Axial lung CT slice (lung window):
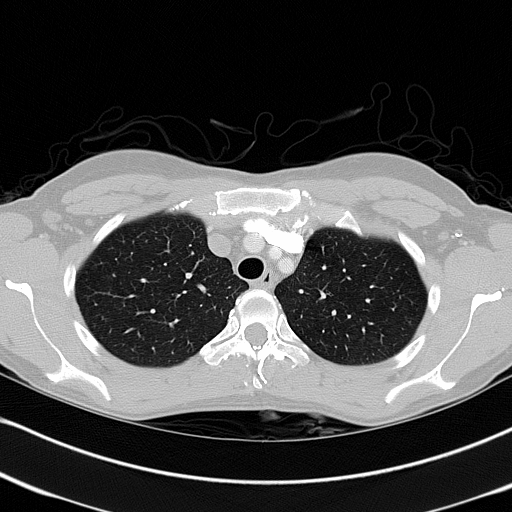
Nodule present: no